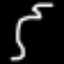
Label: squiggle